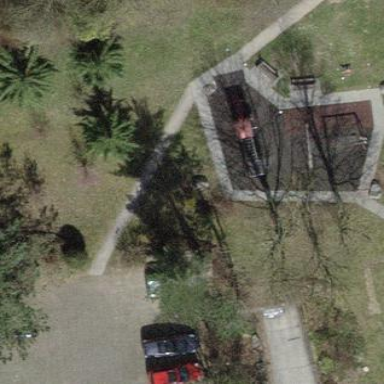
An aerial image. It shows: Playground area for leisure activities on the land.